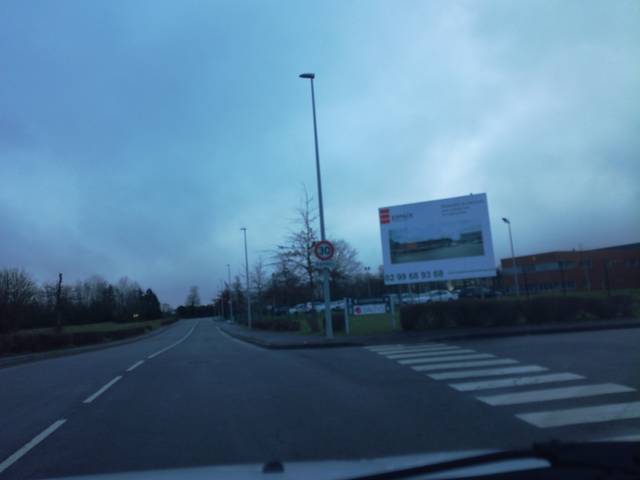
Region: France
Coordinates: 48.056, -1.7